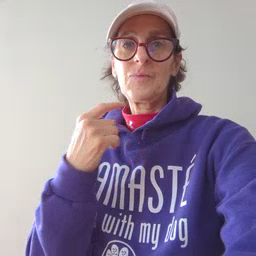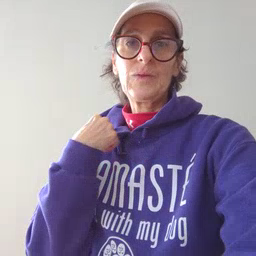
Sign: weus